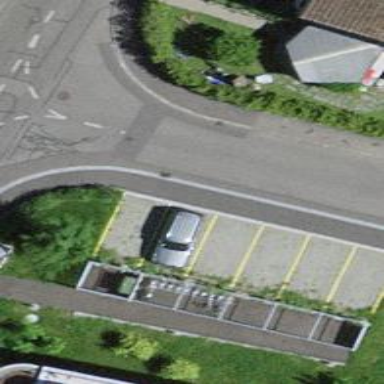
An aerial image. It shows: Parking area with grass paver surface.